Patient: sex F, age 56
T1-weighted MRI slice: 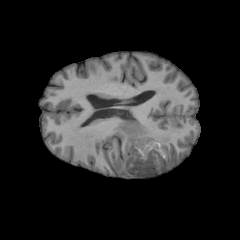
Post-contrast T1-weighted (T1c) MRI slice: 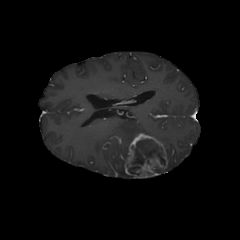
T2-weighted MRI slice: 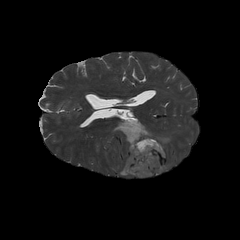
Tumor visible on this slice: yes
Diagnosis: Glioblastoma, IDH-wildtype
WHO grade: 4